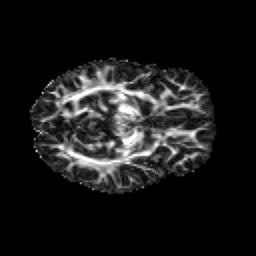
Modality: FA
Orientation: axial
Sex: male
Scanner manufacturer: siemens
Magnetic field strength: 3 T
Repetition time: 5 s
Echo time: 0.071 s